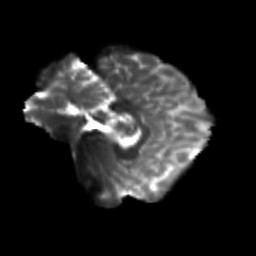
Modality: T2w
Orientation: sagittal
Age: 25
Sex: female
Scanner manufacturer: siemens
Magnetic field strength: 3 T
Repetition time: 3.5 s
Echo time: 0.113 s